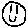
Label: smiley face